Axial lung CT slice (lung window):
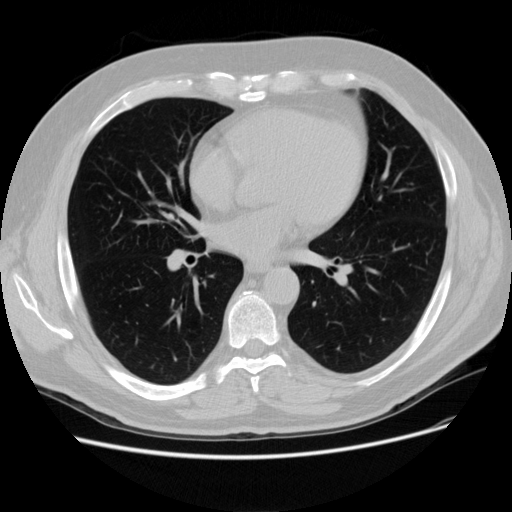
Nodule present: no